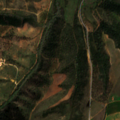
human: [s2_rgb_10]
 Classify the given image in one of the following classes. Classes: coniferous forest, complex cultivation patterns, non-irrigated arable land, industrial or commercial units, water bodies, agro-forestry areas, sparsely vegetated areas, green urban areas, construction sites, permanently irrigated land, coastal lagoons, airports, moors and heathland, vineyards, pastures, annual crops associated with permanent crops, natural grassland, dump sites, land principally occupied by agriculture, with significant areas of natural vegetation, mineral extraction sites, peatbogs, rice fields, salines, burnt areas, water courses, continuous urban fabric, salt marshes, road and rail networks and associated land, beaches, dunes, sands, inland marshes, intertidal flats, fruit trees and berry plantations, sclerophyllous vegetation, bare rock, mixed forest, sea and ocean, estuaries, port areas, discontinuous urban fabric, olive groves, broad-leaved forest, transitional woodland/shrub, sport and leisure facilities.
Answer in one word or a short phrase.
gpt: non-irrigated arable land, broad-leaved forest, transitional woodland/shrub